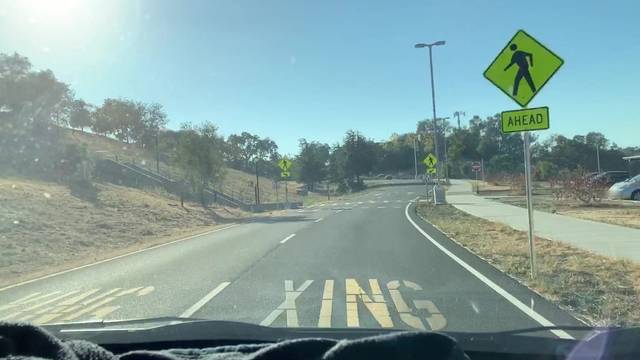
Region: United States
Coordinates: 37.363, -122.129